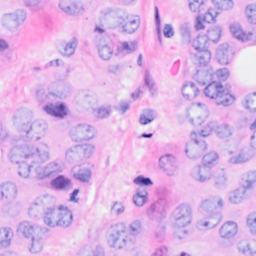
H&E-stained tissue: Breast